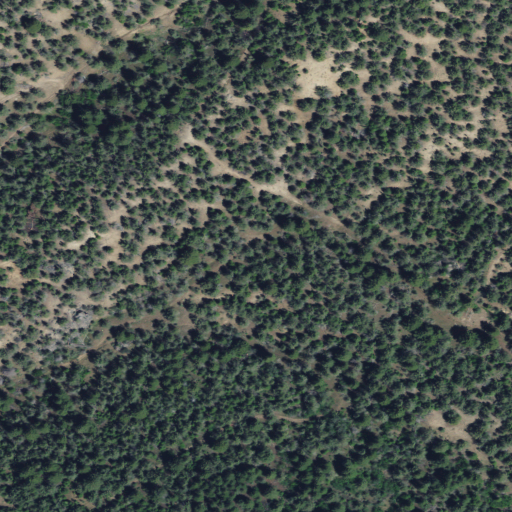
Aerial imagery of valley in Idaho named Corral Gulch containing evergreen forest and shrub